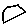
Label: hexagon